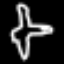
Label: airplane